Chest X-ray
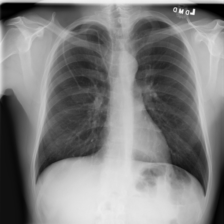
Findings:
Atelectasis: negative
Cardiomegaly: negative
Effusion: negative
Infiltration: negative
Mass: negative
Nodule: positive
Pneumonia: negative
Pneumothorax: negative
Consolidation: negative
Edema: negative
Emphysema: negative
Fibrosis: negative
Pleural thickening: negative
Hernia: negative